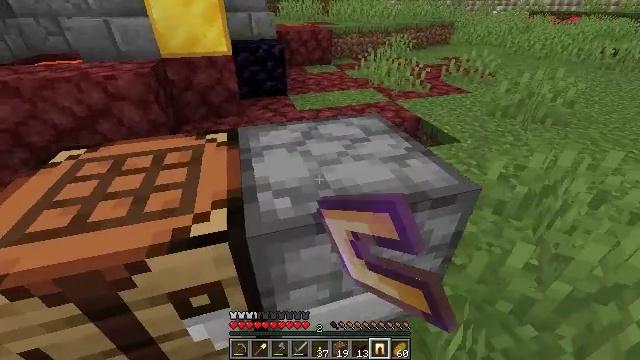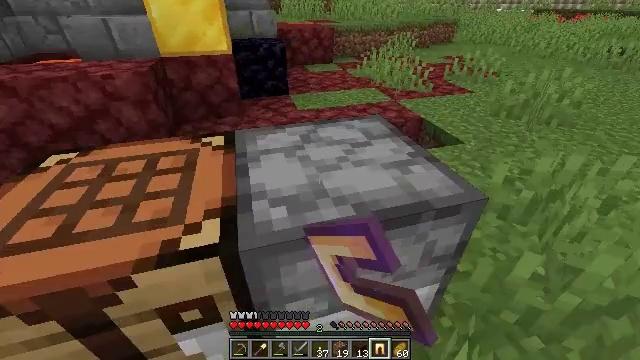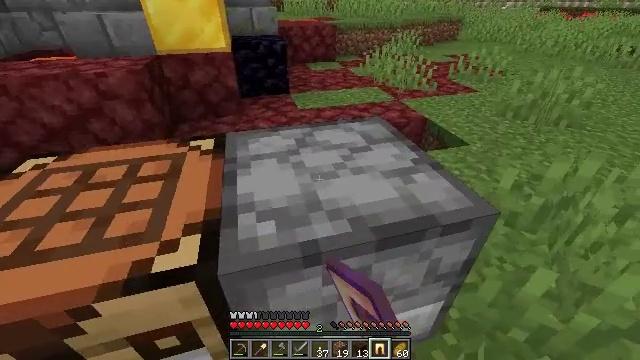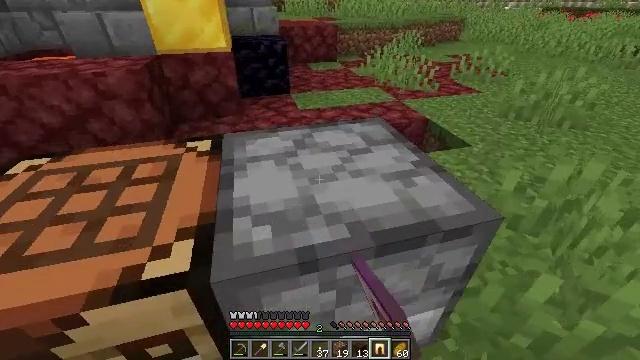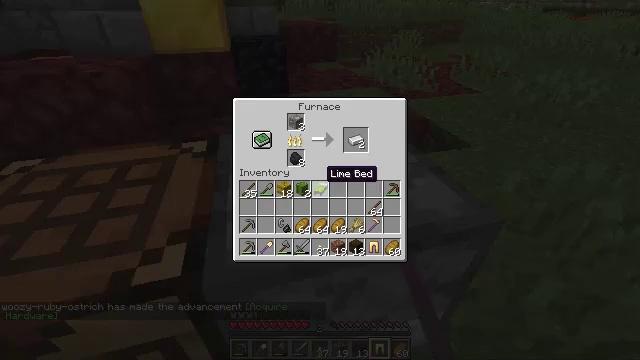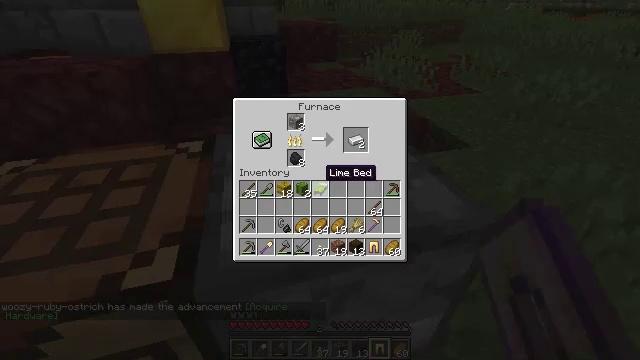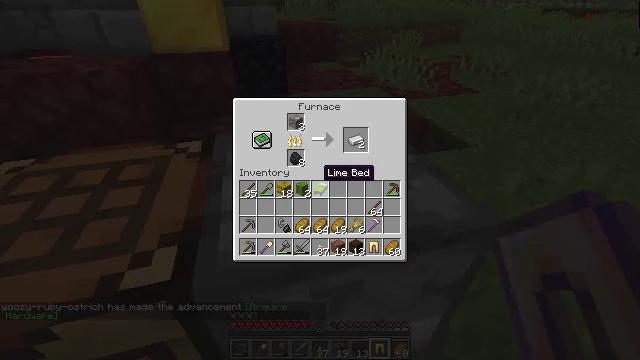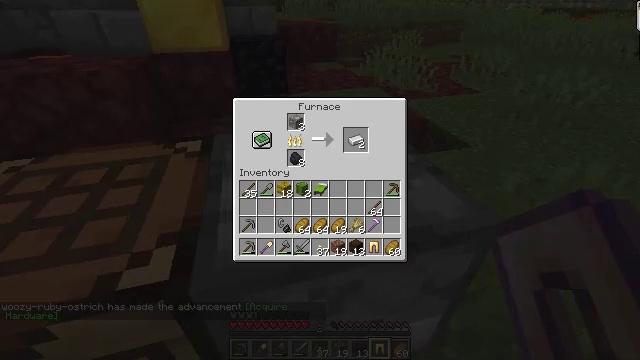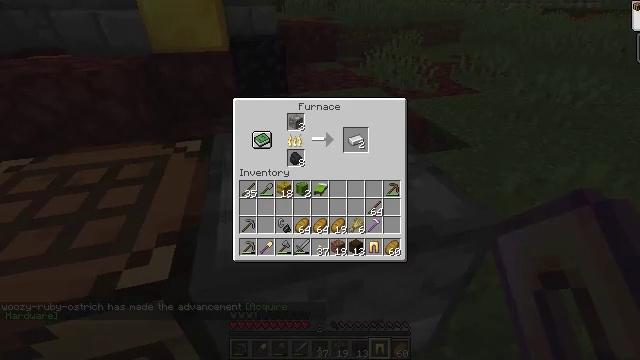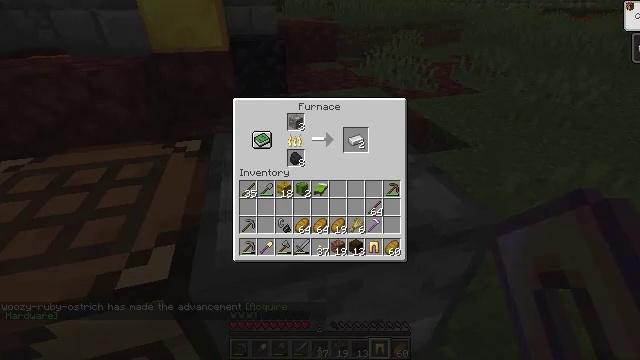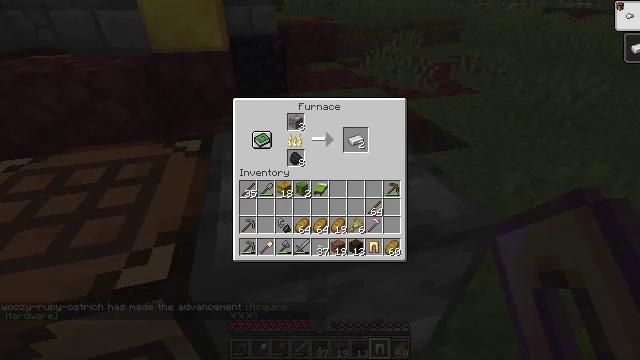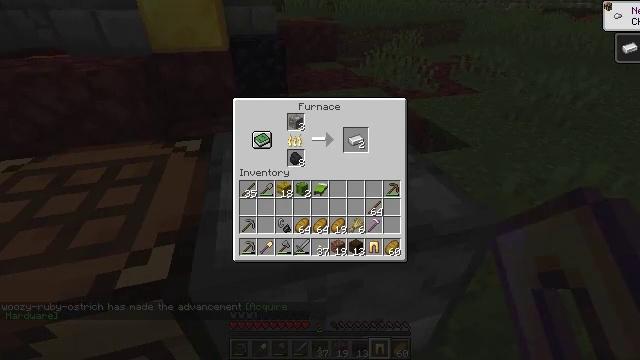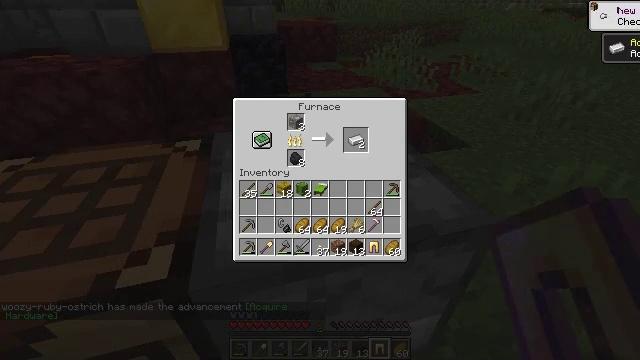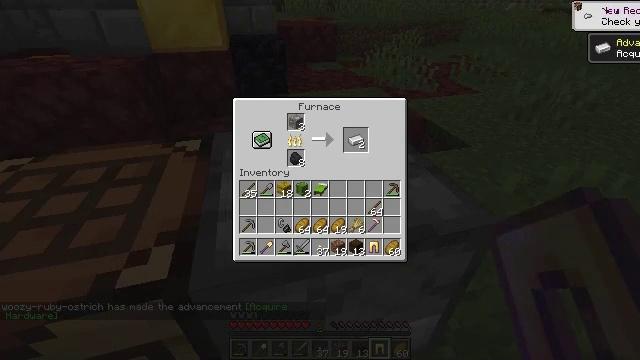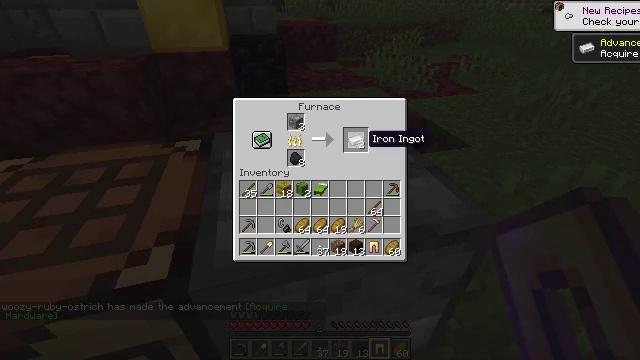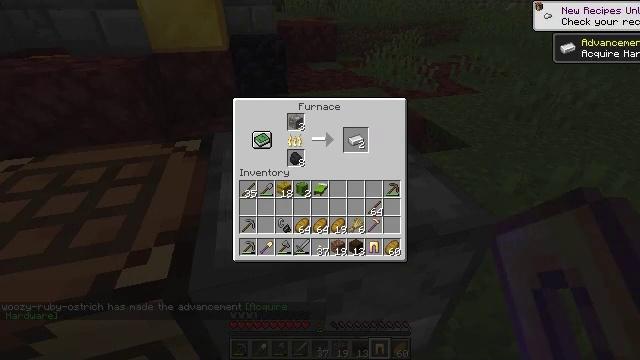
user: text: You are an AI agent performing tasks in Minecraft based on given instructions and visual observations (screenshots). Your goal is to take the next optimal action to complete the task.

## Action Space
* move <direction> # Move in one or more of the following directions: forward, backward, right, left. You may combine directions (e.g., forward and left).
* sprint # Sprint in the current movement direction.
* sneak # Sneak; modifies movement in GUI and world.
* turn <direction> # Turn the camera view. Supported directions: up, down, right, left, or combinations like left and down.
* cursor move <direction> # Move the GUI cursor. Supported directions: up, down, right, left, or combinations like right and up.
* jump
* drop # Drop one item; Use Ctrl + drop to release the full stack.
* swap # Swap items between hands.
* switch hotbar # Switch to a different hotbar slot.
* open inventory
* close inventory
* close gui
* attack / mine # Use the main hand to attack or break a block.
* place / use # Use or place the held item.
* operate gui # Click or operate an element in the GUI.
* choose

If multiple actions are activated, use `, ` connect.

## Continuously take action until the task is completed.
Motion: motion action
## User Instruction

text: Remove golden leggings from the inventory.
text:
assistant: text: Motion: use / place
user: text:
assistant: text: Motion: use / place
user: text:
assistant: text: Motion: no_op
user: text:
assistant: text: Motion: open gui
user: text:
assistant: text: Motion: no_op
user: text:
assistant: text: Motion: no_op
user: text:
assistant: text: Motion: cursor move right
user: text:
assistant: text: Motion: no_op
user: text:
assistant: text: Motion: no_op
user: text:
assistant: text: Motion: no_op
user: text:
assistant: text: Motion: no_op
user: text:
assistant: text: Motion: cursor move right
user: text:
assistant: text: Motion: cursor move right and up
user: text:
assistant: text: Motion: cursor move right and up
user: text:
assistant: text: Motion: no_op
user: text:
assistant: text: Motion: sneak
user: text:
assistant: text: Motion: sneak
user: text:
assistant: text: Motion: sneak
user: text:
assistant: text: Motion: sneak
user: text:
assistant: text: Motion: sneak
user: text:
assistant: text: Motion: sneak
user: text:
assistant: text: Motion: sneak
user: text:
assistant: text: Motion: sneak
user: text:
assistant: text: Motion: sneak
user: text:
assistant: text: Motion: sneak
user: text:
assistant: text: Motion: sneak, cursor move down
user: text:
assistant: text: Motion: sneak, cursor move down
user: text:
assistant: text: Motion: sneak, cursor move down
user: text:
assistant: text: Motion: sneak
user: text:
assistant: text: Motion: sneak